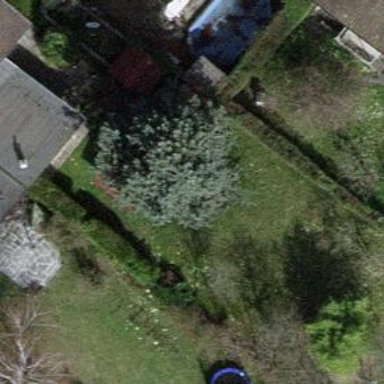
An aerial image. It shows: Garden enclosed by fence.